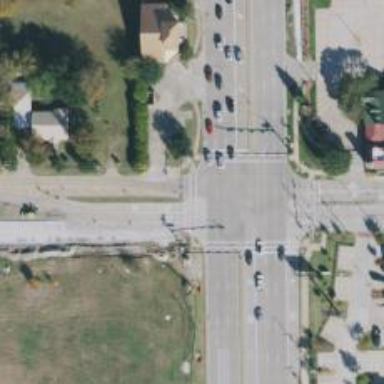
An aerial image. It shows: Marked footway crossing with line markings.